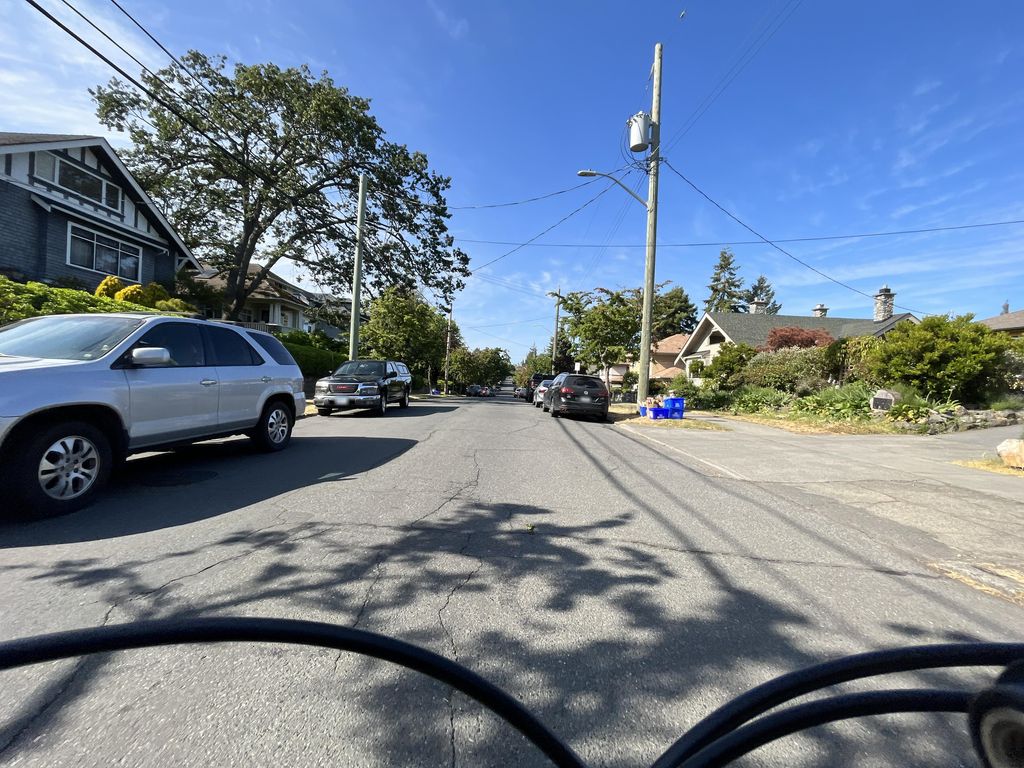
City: victoria